Group 1:
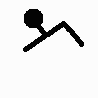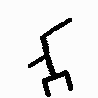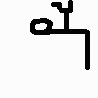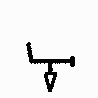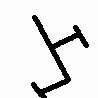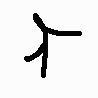
Group 2:
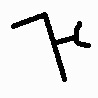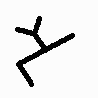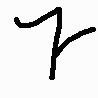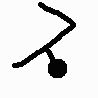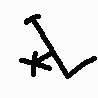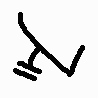
Rule separating the two groups: After rotating so that the longest line is horizontal, there is a left arm raised and a weight down vs. after rotating so that the longest line is horizontal, there is a left arm down and a weight raised.
Concepts: rotation_required, specific_style, specificity
Author: Giuseppe Insana